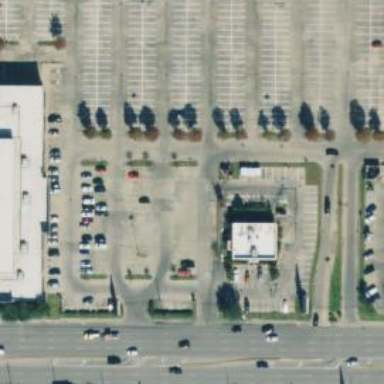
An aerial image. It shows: Parking space.